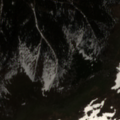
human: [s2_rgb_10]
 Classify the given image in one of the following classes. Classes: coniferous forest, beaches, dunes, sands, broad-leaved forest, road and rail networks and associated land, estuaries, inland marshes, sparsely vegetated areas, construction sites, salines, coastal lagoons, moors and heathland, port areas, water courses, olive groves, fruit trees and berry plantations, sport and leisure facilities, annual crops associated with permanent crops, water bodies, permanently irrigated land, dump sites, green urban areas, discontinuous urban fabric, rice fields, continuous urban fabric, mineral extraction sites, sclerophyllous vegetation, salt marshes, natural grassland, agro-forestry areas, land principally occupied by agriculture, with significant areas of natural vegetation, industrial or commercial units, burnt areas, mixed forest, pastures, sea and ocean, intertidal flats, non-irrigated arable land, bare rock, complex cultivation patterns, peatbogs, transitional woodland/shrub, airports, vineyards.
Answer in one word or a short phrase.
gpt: coniferous forest, natural grassland, moors and heathland